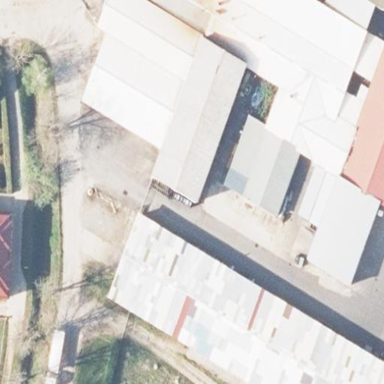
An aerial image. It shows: Industrial building.